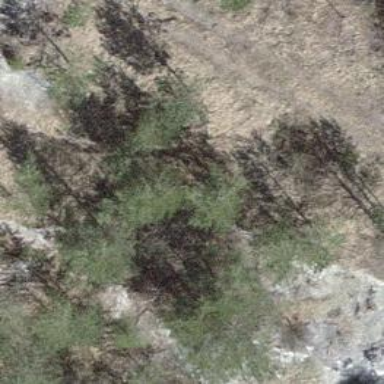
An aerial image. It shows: Cliff in nature.